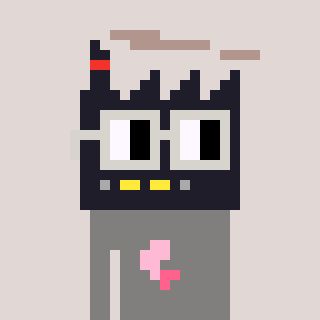
a pixel art character with square light gray glasses, a factory-shaped head and a bluegrey-colored body on a warm background